Interaction volume radius: 5 \u00c5
Interaction volume height: 20 \u00c5
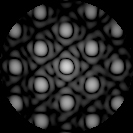
Disorder parameter: 0.1259